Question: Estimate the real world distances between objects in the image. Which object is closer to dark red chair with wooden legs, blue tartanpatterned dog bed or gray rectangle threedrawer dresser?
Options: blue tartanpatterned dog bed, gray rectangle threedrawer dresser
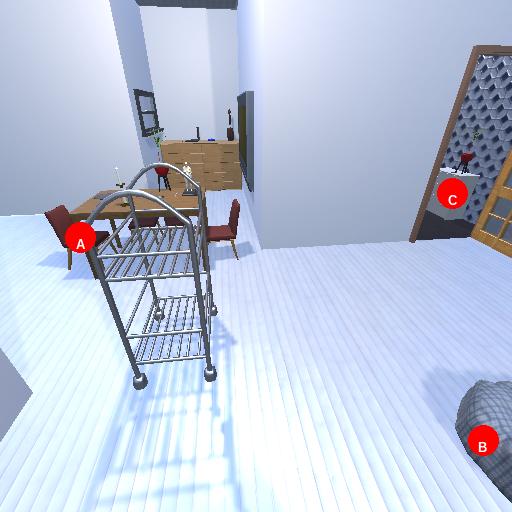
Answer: blue tartanpatterned dog bed